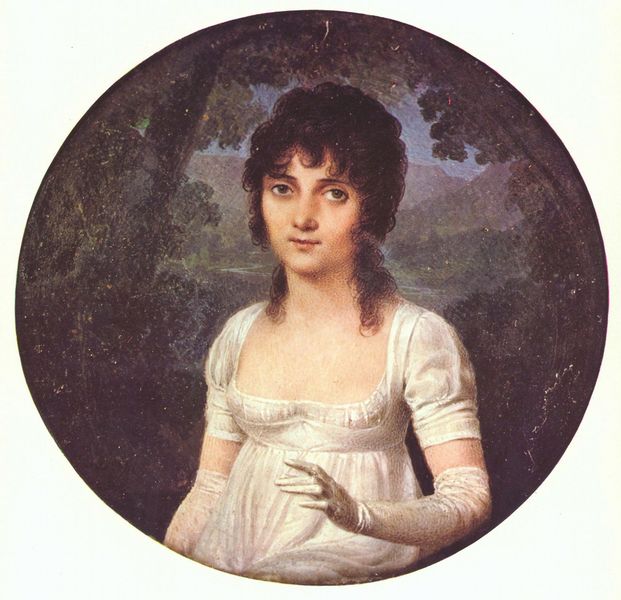
Titel: Portrait de Christine Boyer
Künstler: Eugène Isabey
Standort: Roma
Institution: Museo Napoleonico
Schlagwörter: baum, berg, blau, blätter, dunkel, gemälde, hand, haut, himmel, kopf, laub, schatten, wasser, weiß, bäume, fluss, grün, landschaft, mädchen, see, sitzen, äste, abend, ausschnitt, bewegung, braun, brust, busen, decolte, elegant, finger, frankreich, frau, frisur, geste, grau, haar, handschuh, handschuhe, hell, hintergrund, kleid, licht, mund, nacht, nase, schwarz, stirn, blick, dame, rot, malerei, jung, arm, arme, augen, bluse, falten, gesicht, inkarnat, mensch, spitze, stehen, ärmel, bildnis, hals, hände, portrait, porträt, spiegel, öl, bach, baumstamm, dämmerung, hügel, natur, stamm, büsche, fransen, haare, pose, reich, adel, klassizismus, person, brünett, dekollete, dekolletee, dekoltee, frontal, kinn, lippen, locken, prinzessin, puffärmel, renaissance, wald, zart, kreis, oval, rund, garten, nachthimmel, aussicht, taille, brüste, sommer, wangen, modell, rahmung, italien, haltung, mieder, berge, gebirge, bordüre, braut, brauen, pupillen, faltenwurf, junge frau, zierlich, medaillon, lichtung, jungfrau, kugel, armbewegung, posieren, enface, wangenknochen, bleich, hochzeit, empire, sprechend, decoltee, waser, lady, englisch, ballkleid, korkenzieherlocken, ranaissance, biedermaier, weisses kleid, handbewegung, psieren, weißes, dunkles haar, dekolete, decolltee, große augen, weiße bluse, kleine hände, halbbildnis